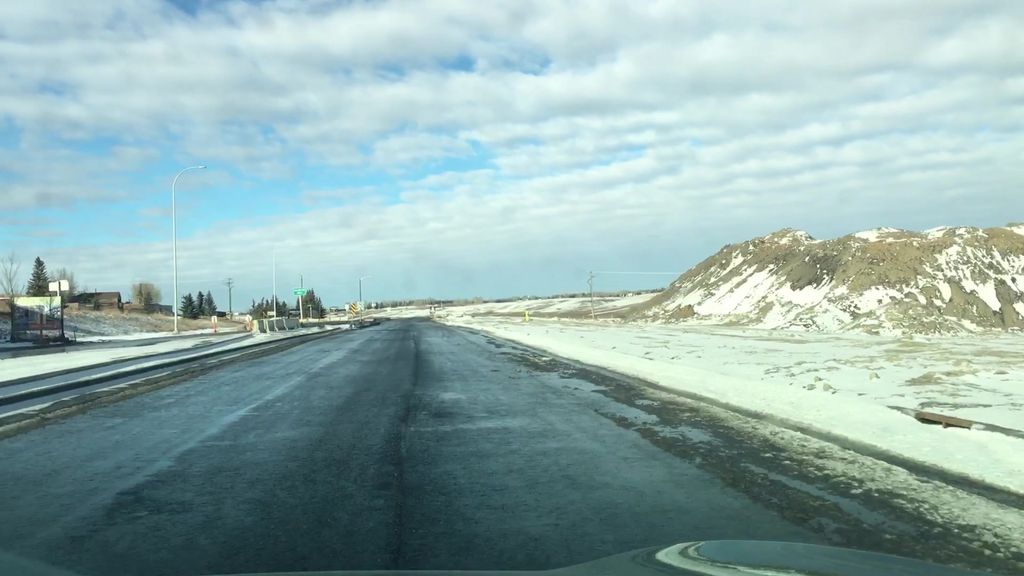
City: calgary